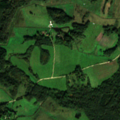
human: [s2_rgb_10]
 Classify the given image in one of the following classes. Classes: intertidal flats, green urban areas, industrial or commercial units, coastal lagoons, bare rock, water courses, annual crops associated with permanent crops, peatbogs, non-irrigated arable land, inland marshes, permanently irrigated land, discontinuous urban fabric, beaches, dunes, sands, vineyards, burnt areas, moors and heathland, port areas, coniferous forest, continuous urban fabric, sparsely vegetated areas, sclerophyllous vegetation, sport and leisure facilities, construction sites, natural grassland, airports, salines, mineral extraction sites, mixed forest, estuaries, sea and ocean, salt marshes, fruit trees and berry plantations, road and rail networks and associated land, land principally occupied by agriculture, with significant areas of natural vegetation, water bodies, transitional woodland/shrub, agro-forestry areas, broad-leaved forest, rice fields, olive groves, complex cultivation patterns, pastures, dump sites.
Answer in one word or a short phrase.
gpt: pastures, land principally occupied by agriculture, with significant areas of natural vegetation, broad-leaved forest, mixed forest